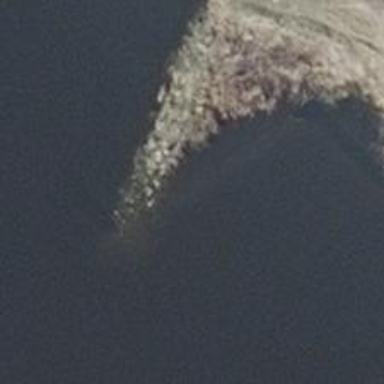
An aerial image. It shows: Breakwater structure.